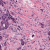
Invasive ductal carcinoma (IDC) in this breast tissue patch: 1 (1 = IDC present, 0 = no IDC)